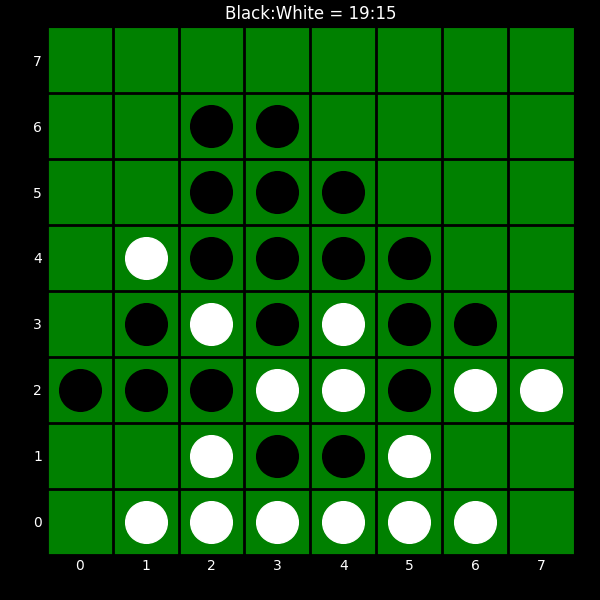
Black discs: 19
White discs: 15